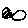
Label: fish